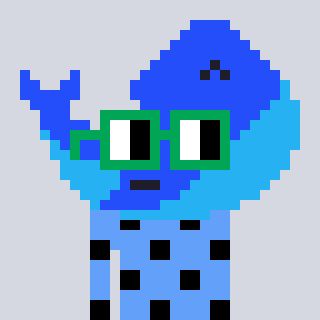
a pixel art character with square green glasses, a whale-shaped head and a blue-colored body on a cool background